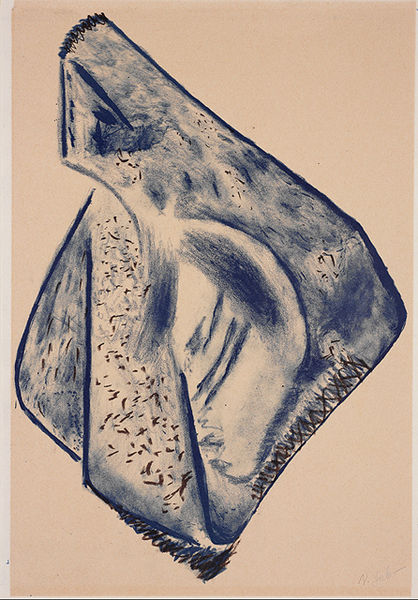
Titel: Untitled Abstract Design in Blue, Untitled Abstract Design in Blue
Künstler: Naum Gabo
Standort: Amherst (Massachusetts, USA)
Institution: Mead Art Museum, Amherst College
Schlagwörter: blue, folds, fringe, white, black, carpet, hair, print, drawing, paper, color, dots, shadow, fabric, scarf, line, sketch, cross, abstract, square, pastel, form, lines, cloth, pale, shading, stripes, charcoal, shadows, space, scribble, shape, curves, spots, crosses, diamond, edges, naum, gabo, speckles, stitch, fold, x, chunky, lumps, blotch, bumpy, dark blue, tactile, stitches, dimple, scard, cros